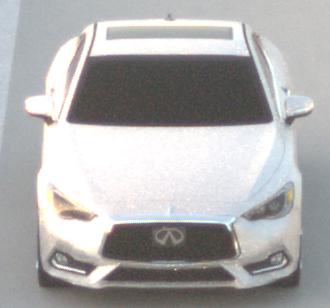
Make: Infiniti
Model: Q60 2.0t
Detailed model: Q60 (V37)
Model produced from: 2016/10
Model produced until: 2018/08
Doors: 2
Color: white
Road condition: dry road
Daytime: sunrise or sunset
Contrast: low contrast